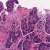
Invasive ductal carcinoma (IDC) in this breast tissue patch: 0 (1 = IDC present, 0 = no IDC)